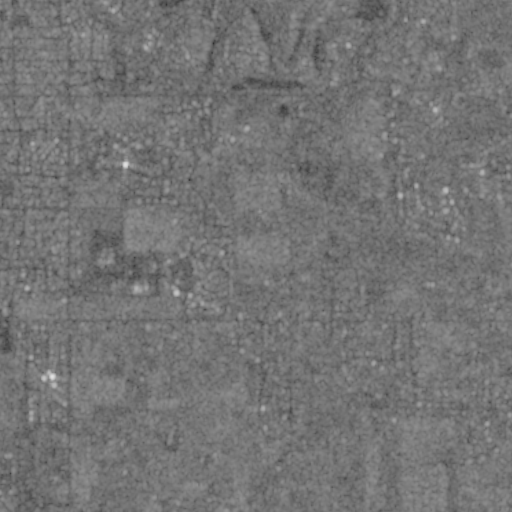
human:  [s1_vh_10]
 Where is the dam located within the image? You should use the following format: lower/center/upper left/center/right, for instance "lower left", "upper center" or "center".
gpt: The dam is located in the center of the image.
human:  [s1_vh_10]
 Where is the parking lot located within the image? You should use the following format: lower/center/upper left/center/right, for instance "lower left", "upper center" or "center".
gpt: The parking lot is located in the upper center of the image.
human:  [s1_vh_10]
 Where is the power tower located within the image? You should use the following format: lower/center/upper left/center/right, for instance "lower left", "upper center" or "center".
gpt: The power tower is located in the upper right of the image.
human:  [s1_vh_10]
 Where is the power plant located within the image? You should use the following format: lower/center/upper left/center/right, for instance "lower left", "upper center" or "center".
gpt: There is no power plant in the image.

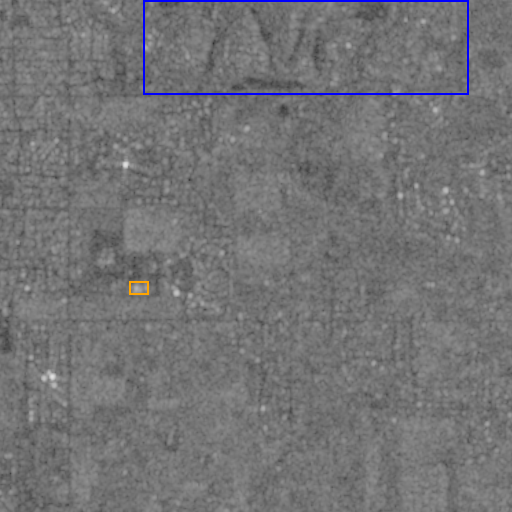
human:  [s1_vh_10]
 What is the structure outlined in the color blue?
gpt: The structure outlined in blue is a park.
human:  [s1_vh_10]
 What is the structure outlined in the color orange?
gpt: The structure outlined in orange is a building.
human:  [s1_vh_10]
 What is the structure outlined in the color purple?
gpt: There is no purple outline.